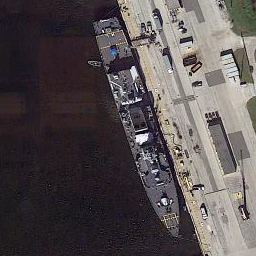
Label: destroyer